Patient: sex M, age 71
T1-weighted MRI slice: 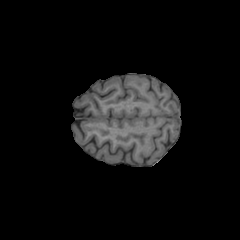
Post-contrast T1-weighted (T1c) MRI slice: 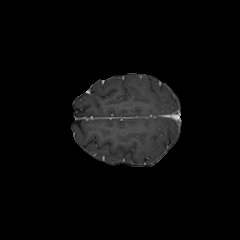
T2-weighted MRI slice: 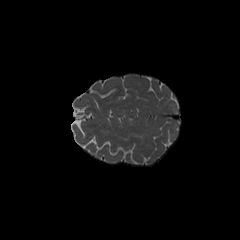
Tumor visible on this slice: no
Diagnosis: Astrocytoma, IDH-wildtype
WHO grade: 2